Interaction volume radius: 10 \u00c5
Interaction volume height: 15 \u00c5
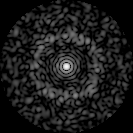
Disorder parameter: 0.826